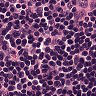
Metastatic tissue present: no